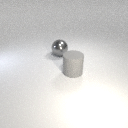
large gray rubber cylinder in front of large gray metal sphere